Question: I apologise for a dumb question. I really had tough time with this.
I am now, converting my existing code to support 64-bit. My app uses few frameworks
(I use <URL>
And I get this error.
'''
Undefined symbols for architecture x86_64:
"_OBJC_CLASS_$_MyFrameworkClass", referenced from:
objc-class-ref in MyUI(iPhone_MyVC.o)
'''
'MyFrameworkClass' is defined in my framework, Which I built using the below settings

In my project, I use this framework and have the same build setting as above.
I am sure, I have the same setting throughout. But still I get this error. Am unsure, what else Am I missing.
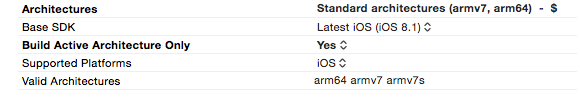
Answer: You can build the static library for individual architectures and then 'lipo' them together.
Check out the excellent article here: <URL>